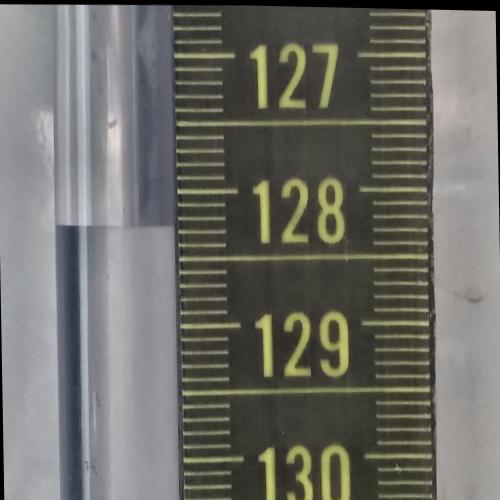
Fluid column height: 128.3 cm